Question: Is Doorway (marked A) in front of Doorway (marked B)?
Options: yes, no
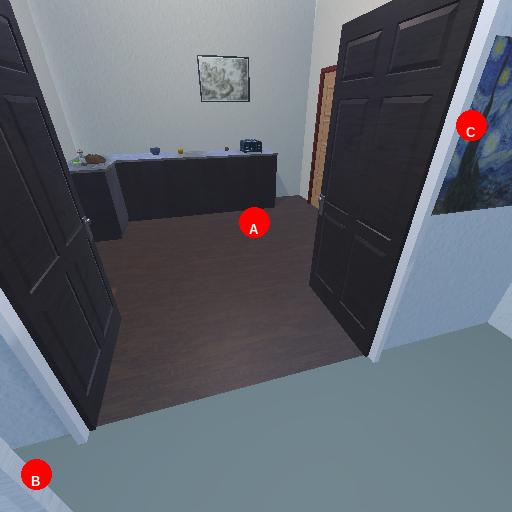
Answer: yes